Question: I'm building a dictionary with a big 'UITextView' with multiple 'NSAttributedString' for each word. I'm trying to set a fixed space before lines like below but I can't set heading on the text starting by "L'ensemble" as it's not a paragraph (not starting with
).
Do you have an idea on to achieve this?

Here is my code so far which doesn't work as 'valueParaStyle' doesn't do anything because 'valueText'doesn't start with
.
Thanks.
'''
let senseNumberParaStyle = NSMutableParagraphStyle()
senseNumberParaStyle.paragraphSpacingBefore = 20
let valueParaStyle = NSMutableParagraphStyle()
valueParaStyle.firstLineHeadIndent = 20
valueParaStyle.headIndent = 20
for i in 0..<senses.count {
let senseNumberText = NSAttributedString(string: "
\(i + 1).", attributes: [
NSFontAttributeName: UIFont(name: "AvenirNext-Bold", size: 14)!,
NSForegroundColorAttributeName: UIColor(red: 1, green: 0.275, blue: 0.294, alpha: 1),
NSParagraphStyleAttributeName: senseNumberParaStyle
])
wordText.appendAttributedString(senseNumberText)
if let value = senses[i].value {
let valueText = NSAttributedString(string: " \(value)", attributes: [
NSFontAttributeName: UIFont(name: "AvenirNext-Regular", size: 15)!,
NSForegroundColorAttributeName: UIColor(red: 0.2, green: 0.2, blue: 0.2, alpha: 1),
NSParagraphStyleAttributeName: valueParaStyle
])
wordText.appendAttributedString(valueText)
}
}
'''
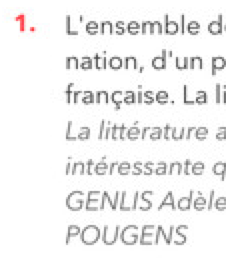
Answer: You are on the right track. You just need to add a '" "' at your first line:
'''
var paragraphStyle = NSMutableParagraphStyle()
paragraphStyle.headIndent = 20
label.attributedText = NSAttributedString(string: "1. Here comes your text. Indent as you really want it", attributes:[NSParagraphStyleAttributeName : paragraphStyle])
'''
Without the '" "':

With '" "':